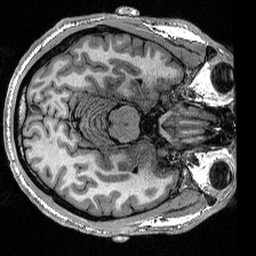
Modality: T1w
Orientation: axial
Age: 30
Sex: male
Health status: healthy
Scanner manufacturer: siemens
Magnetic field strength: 1.5 T
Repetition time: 2.73 s
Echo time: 0.00357 s